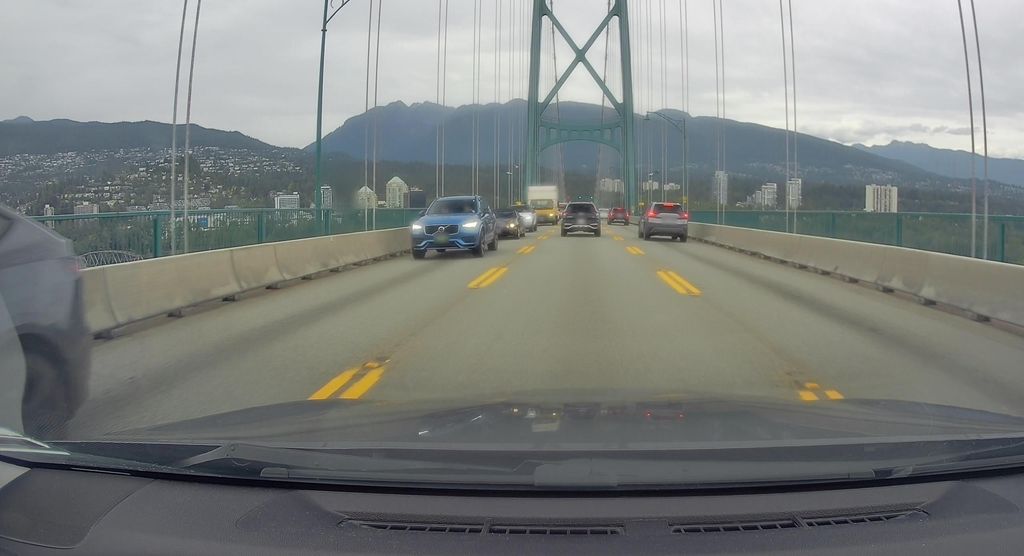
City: vancouver